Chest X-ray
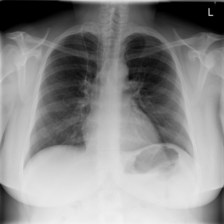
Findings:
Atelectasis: negative
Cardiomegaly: negative
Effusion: negative
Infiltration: negative
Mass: negative
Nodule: negative
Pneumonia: negative
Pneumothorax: negative
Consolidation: negative
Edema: negative
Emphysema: negative
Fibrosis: negative
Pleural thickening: negative
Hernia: negative